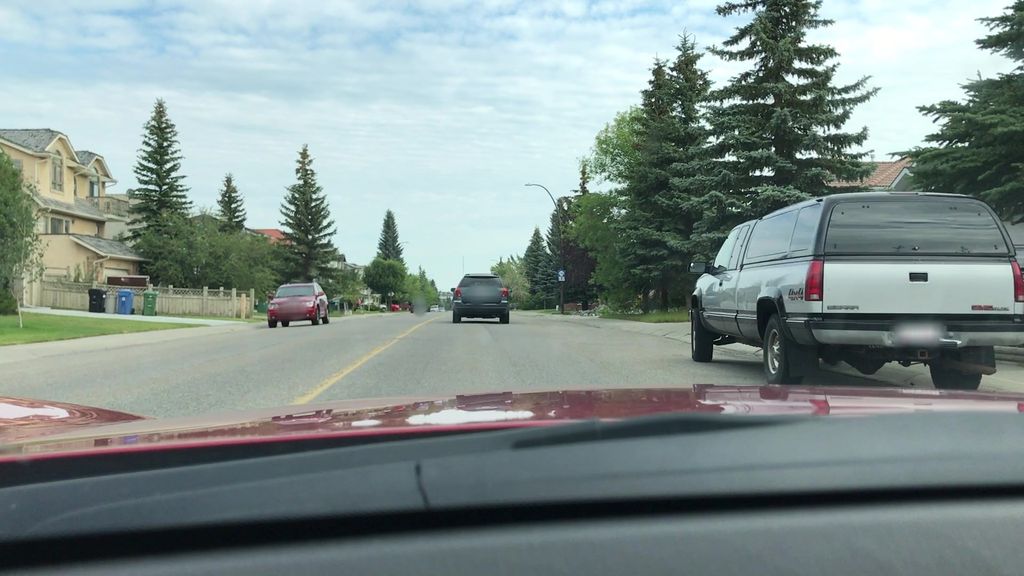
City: calgary